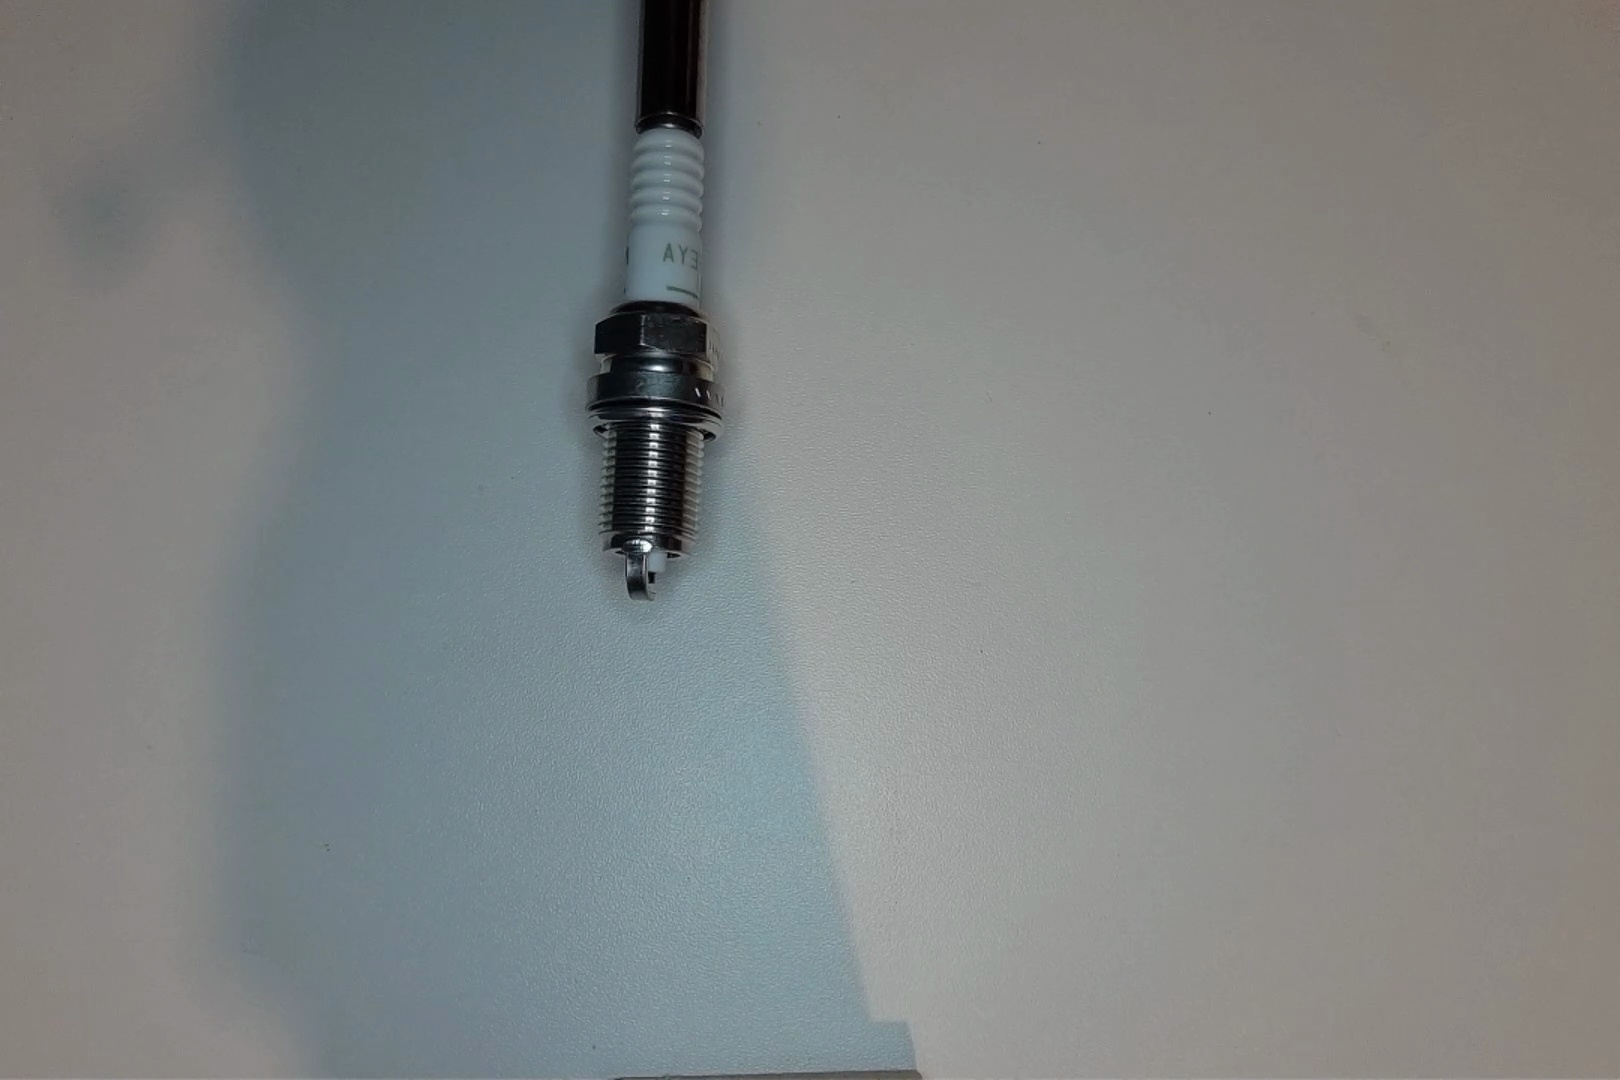
Label: no anomaly